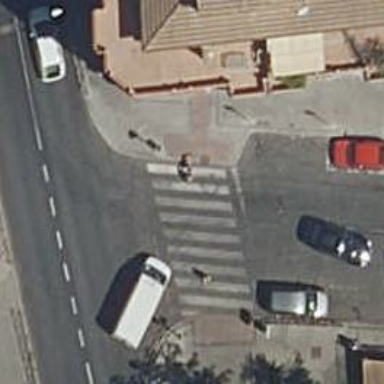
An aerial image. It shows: Crossing with traffic signals.